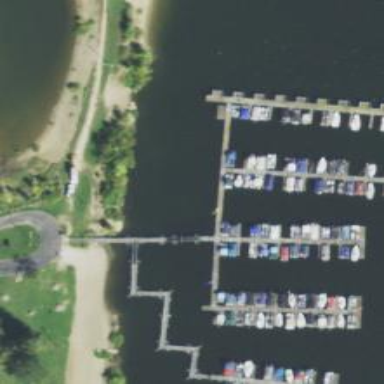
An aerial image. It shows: Man-made pier.